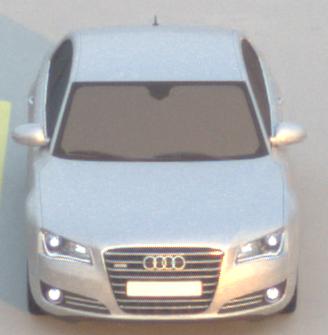
Make: Audi
Model: A8 D4
Model produced from: 2009
Model produced until: 2017
Doors: 4
Color: white
Road condition: dry road
Daytime: sunrise or sunset
Contrast: medium contrast